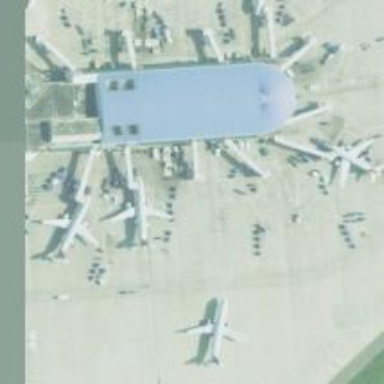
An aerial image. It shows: Airport gate.